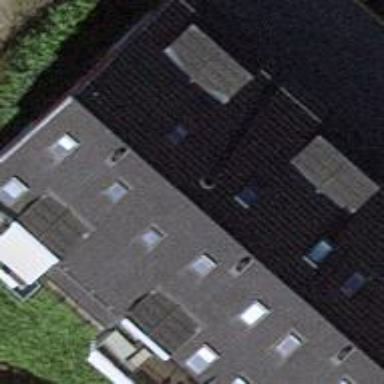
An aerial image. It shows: View of apartment building.